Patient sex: F
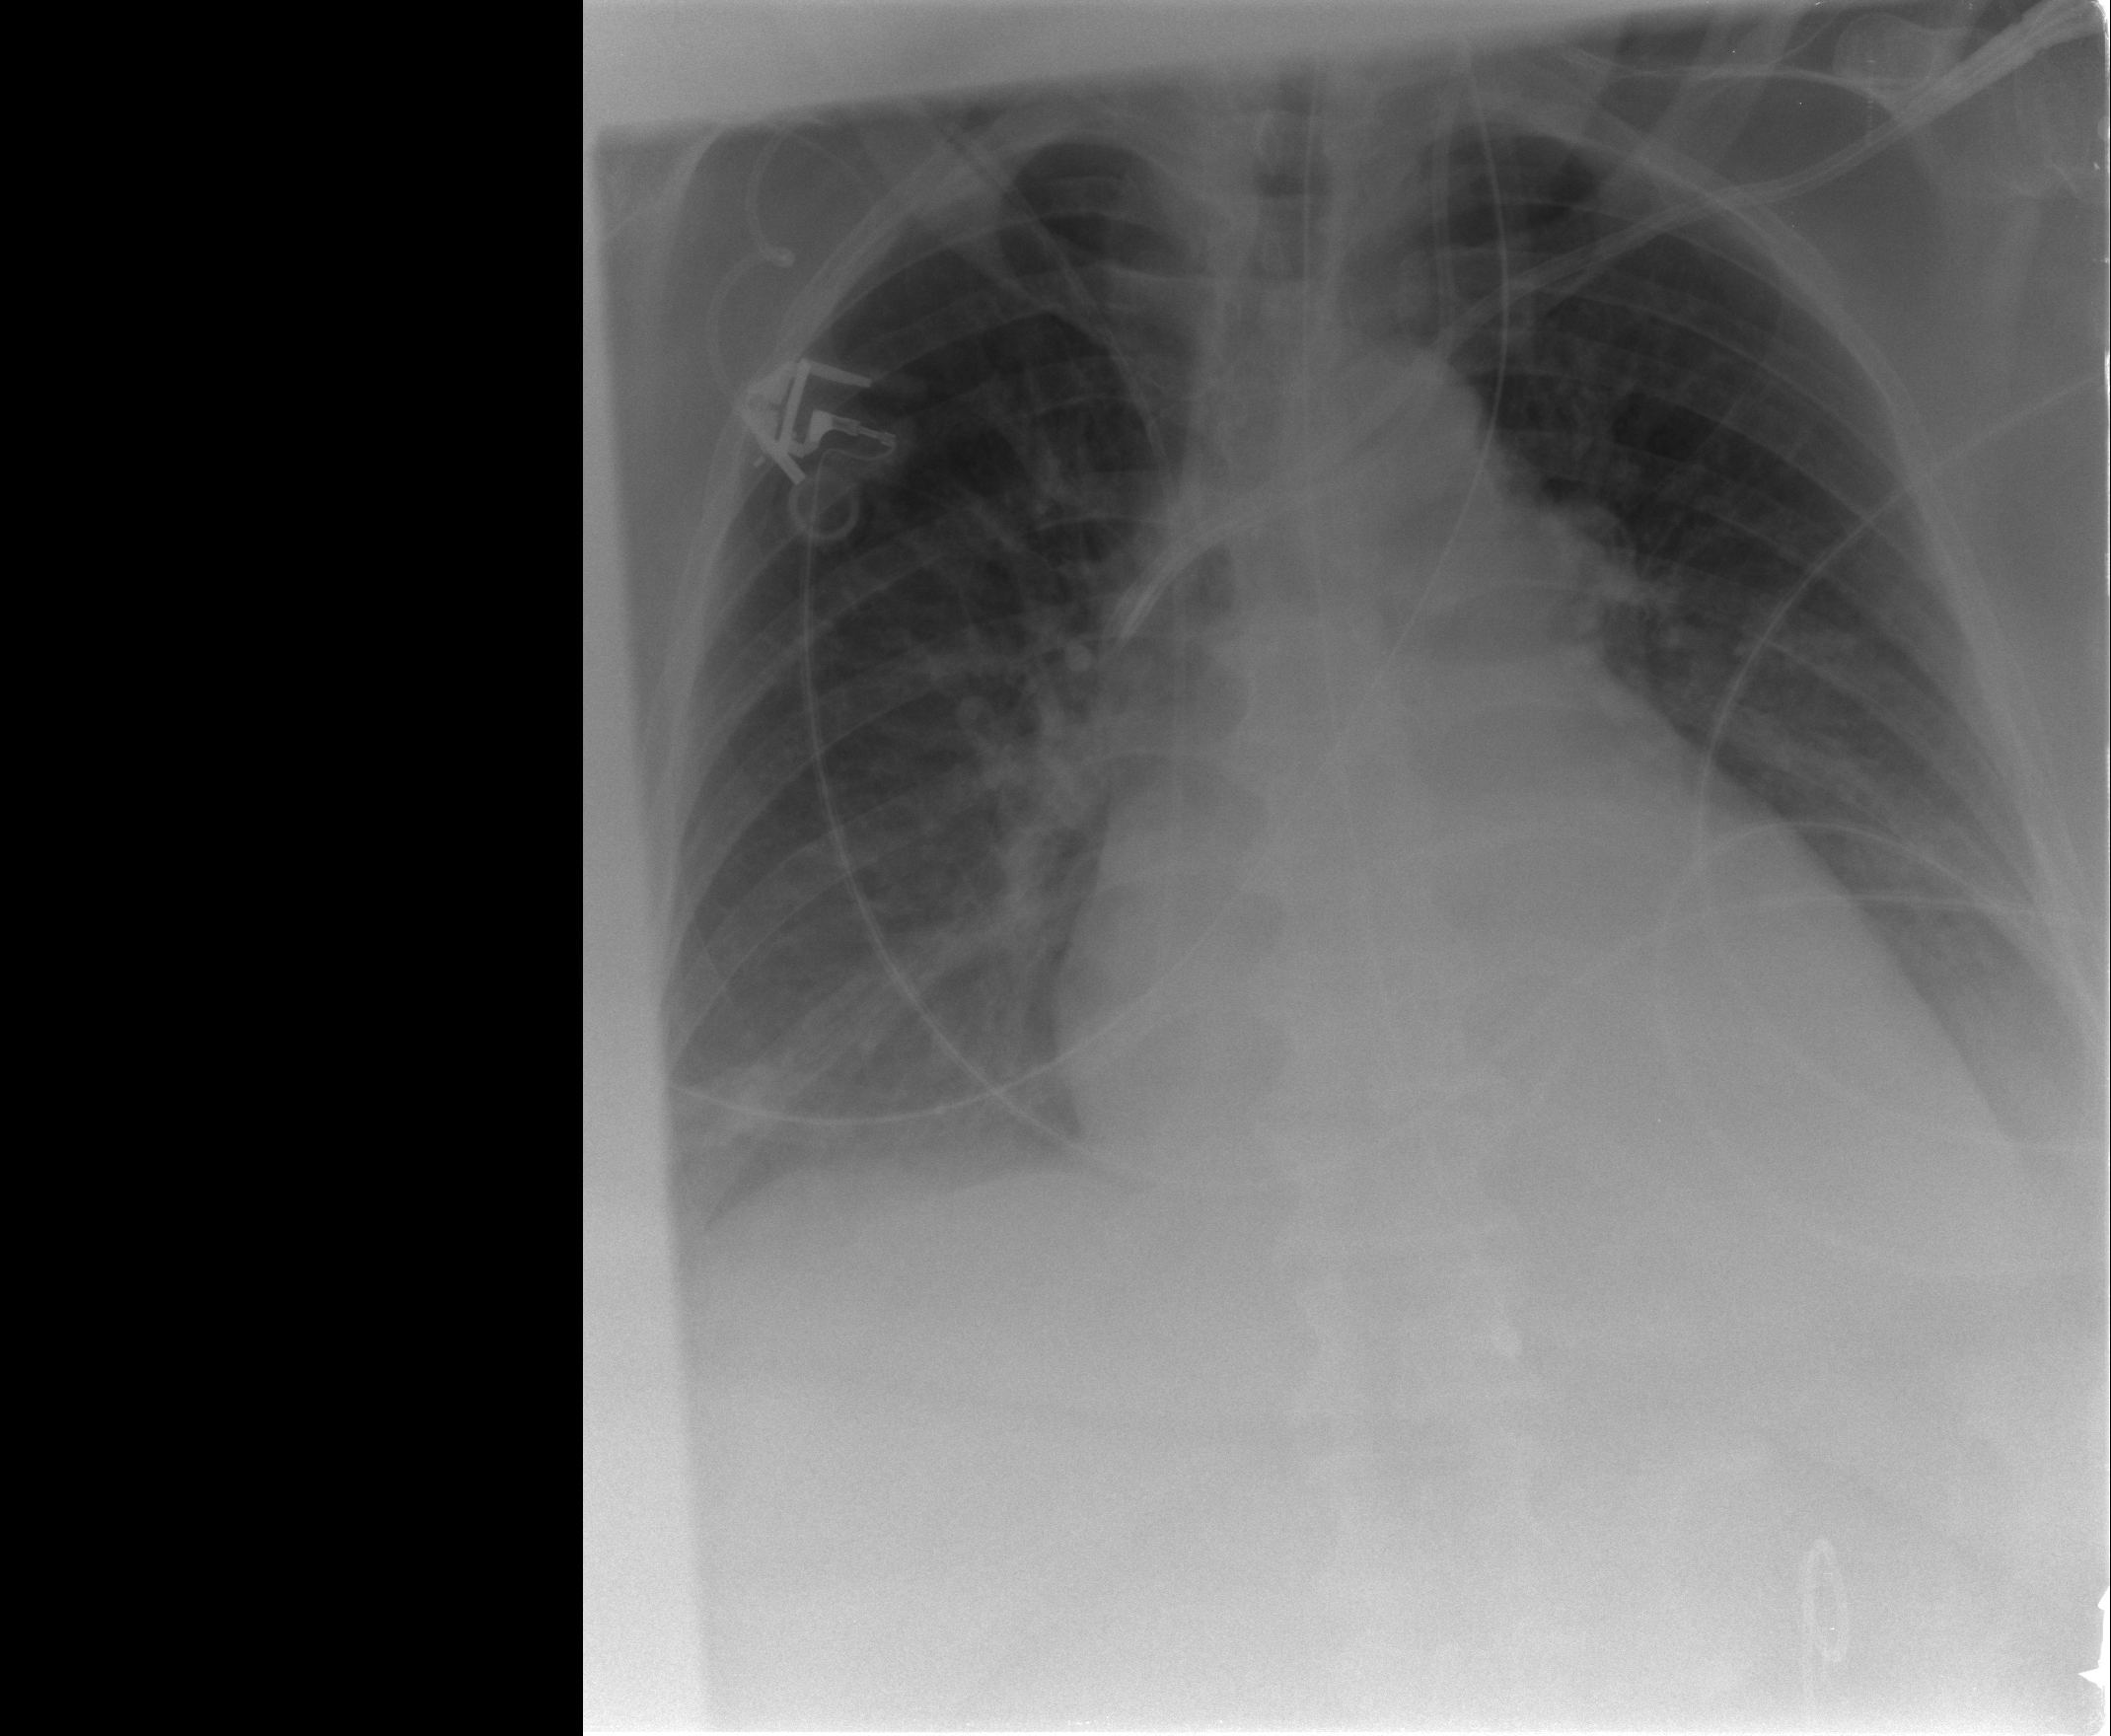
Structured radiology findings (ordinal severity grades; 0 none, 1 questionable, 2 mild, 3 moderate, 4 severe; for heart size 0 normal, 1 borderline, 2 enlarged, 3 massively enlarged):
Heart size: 2
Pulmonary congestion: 2
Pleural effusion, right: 2
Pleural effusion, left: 2
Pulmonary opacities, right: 1
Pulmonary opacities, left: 1
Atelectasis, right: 2
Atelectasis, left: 2